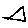
Label: triangle